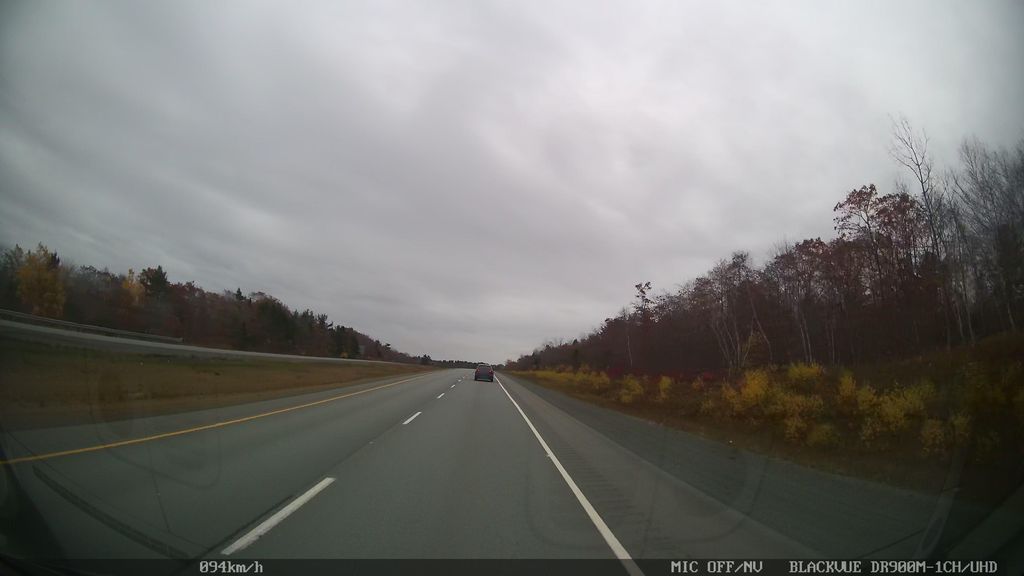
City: halifax